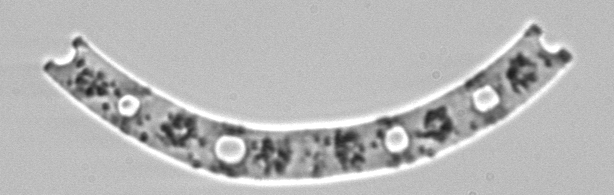
Label: Eucampia